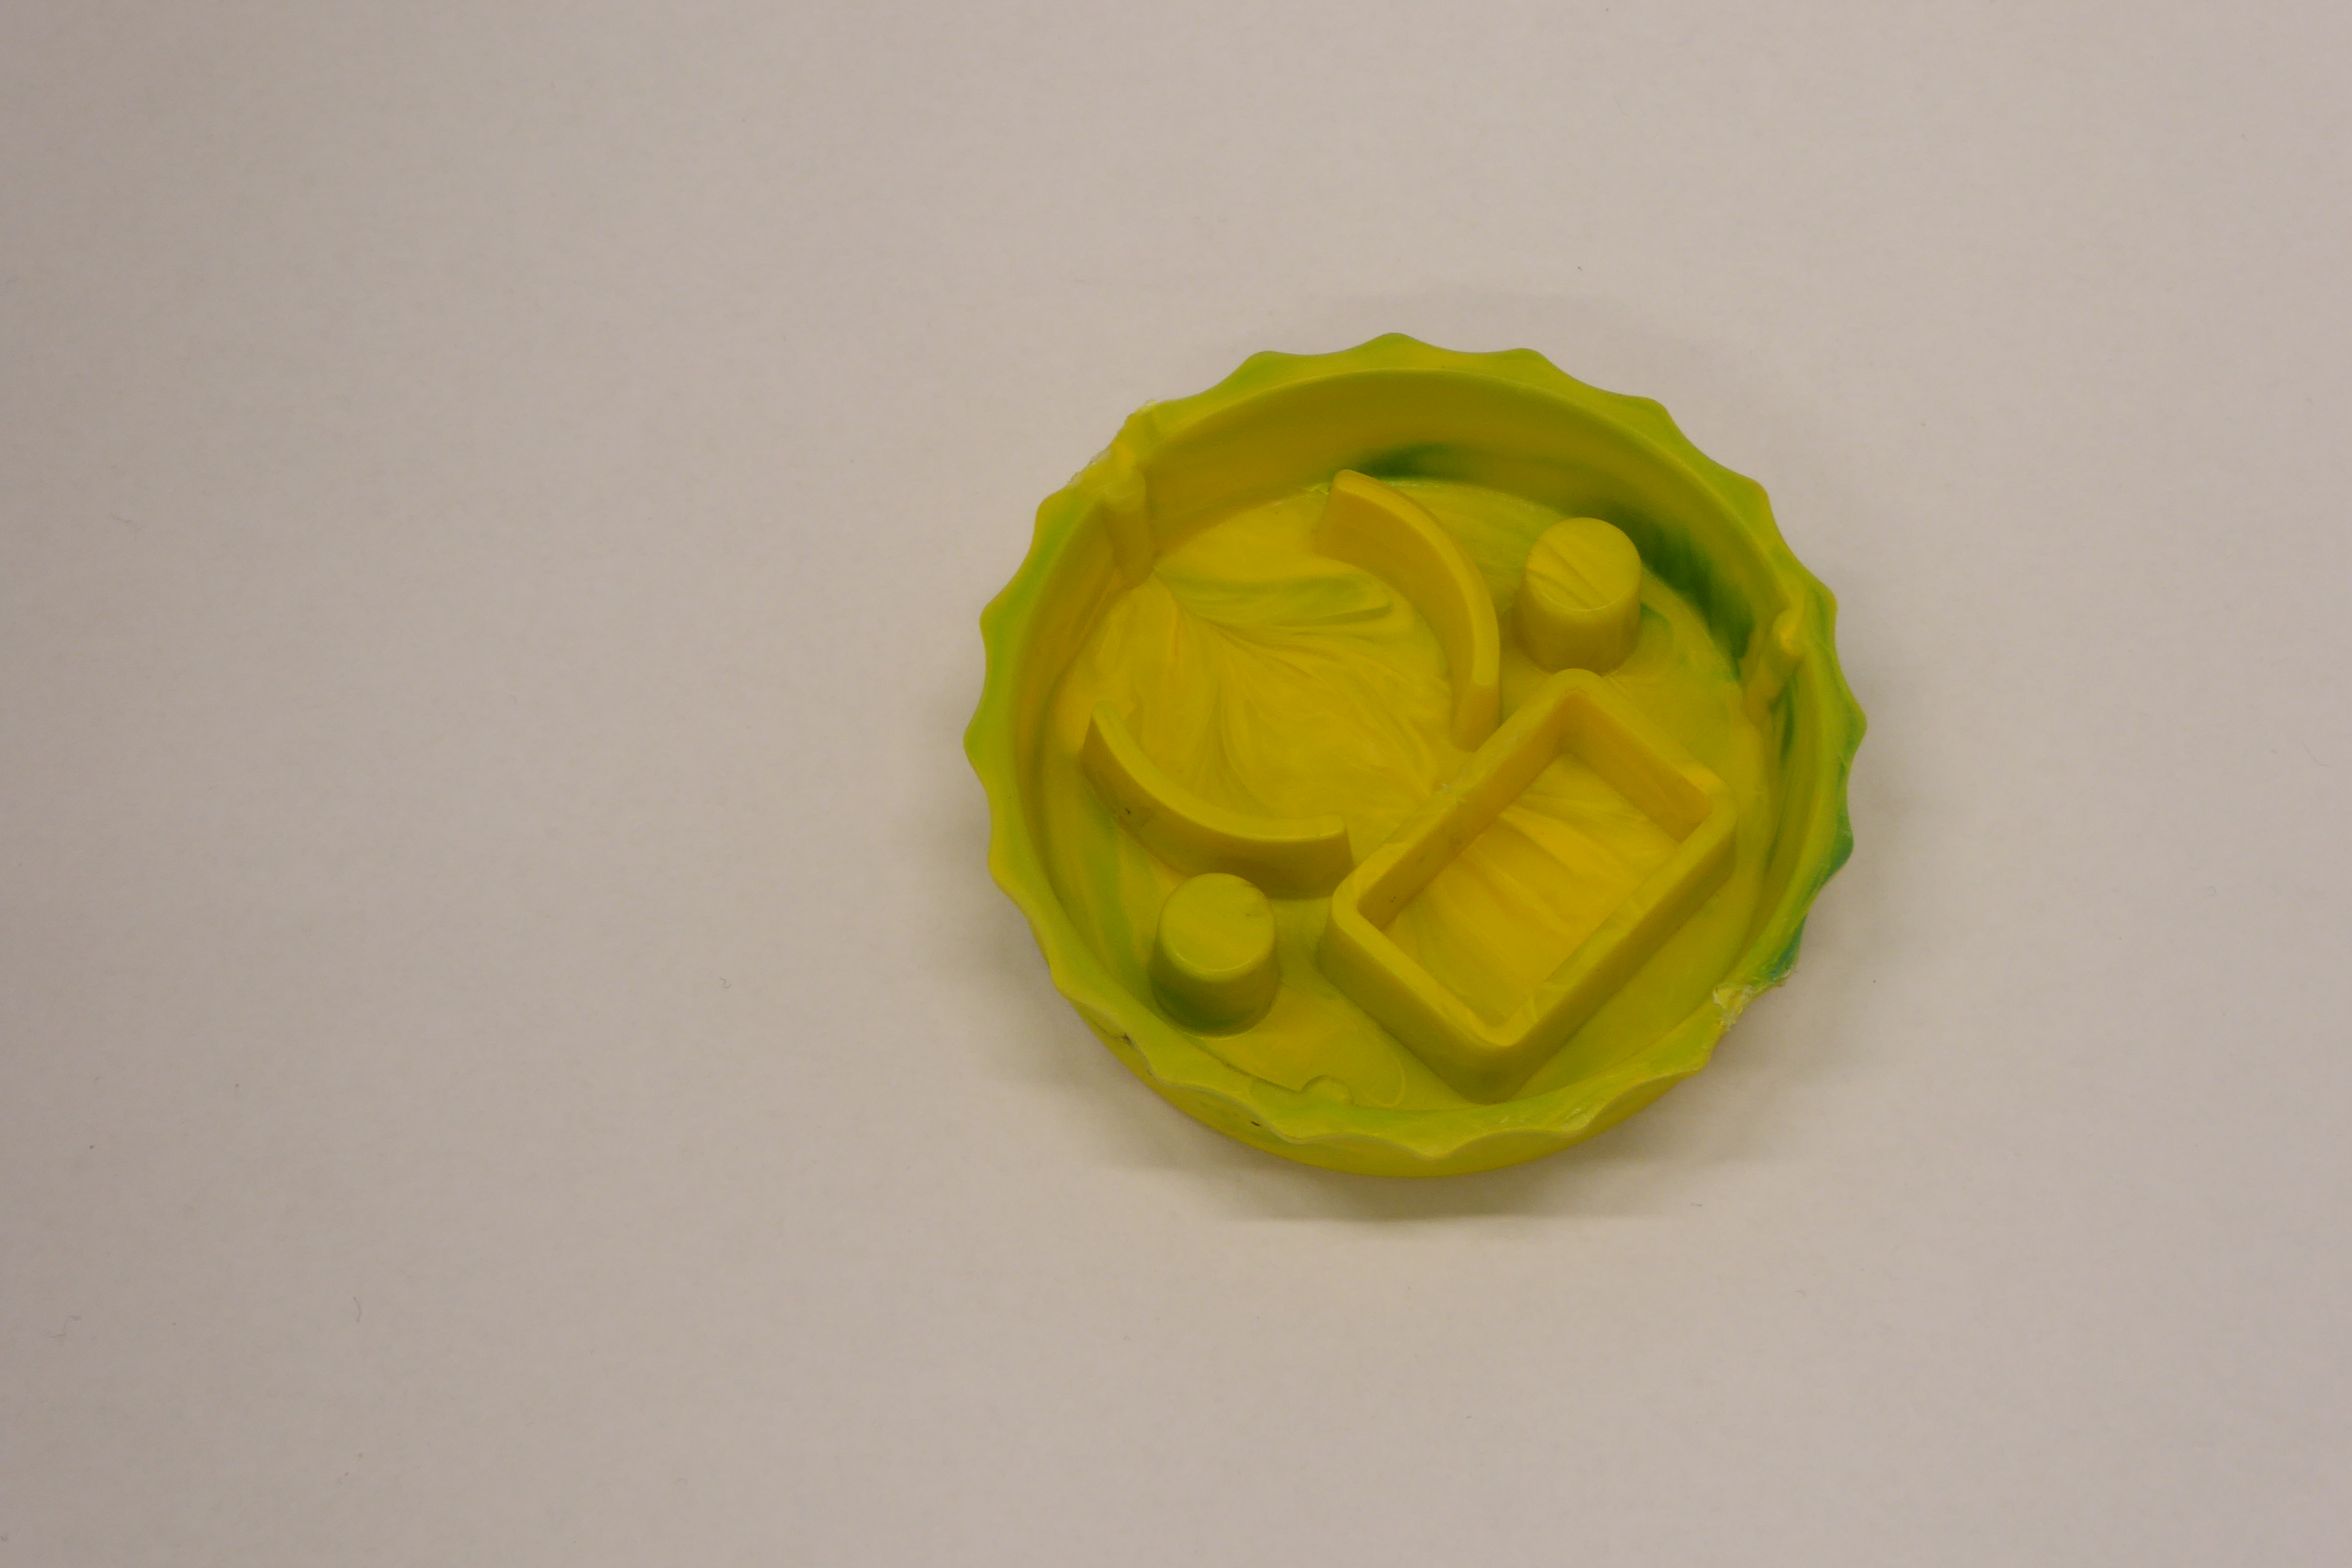
Label: Bottle Opener - Cover